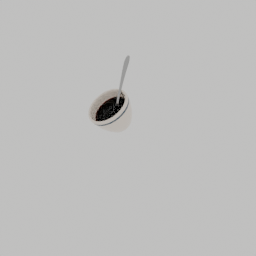
Label: tools